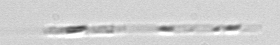
Label: Leptocylindrus